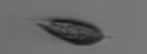
Label: Prorocentrum_triestinum